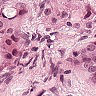
Metastatic tissue present: yes